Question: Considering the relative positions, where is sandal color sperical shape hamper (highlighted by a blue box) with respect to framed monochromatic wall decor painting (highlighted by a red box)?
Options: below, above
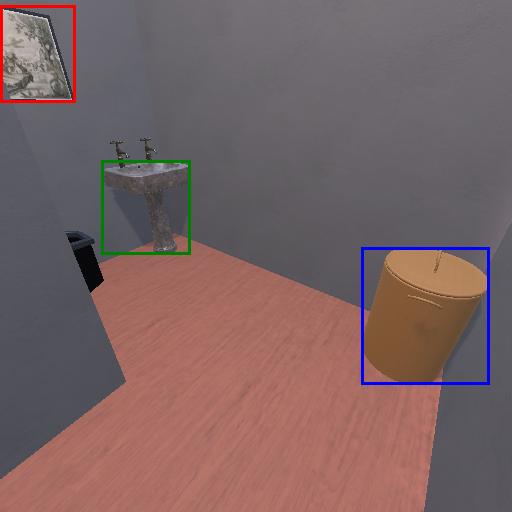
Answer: below